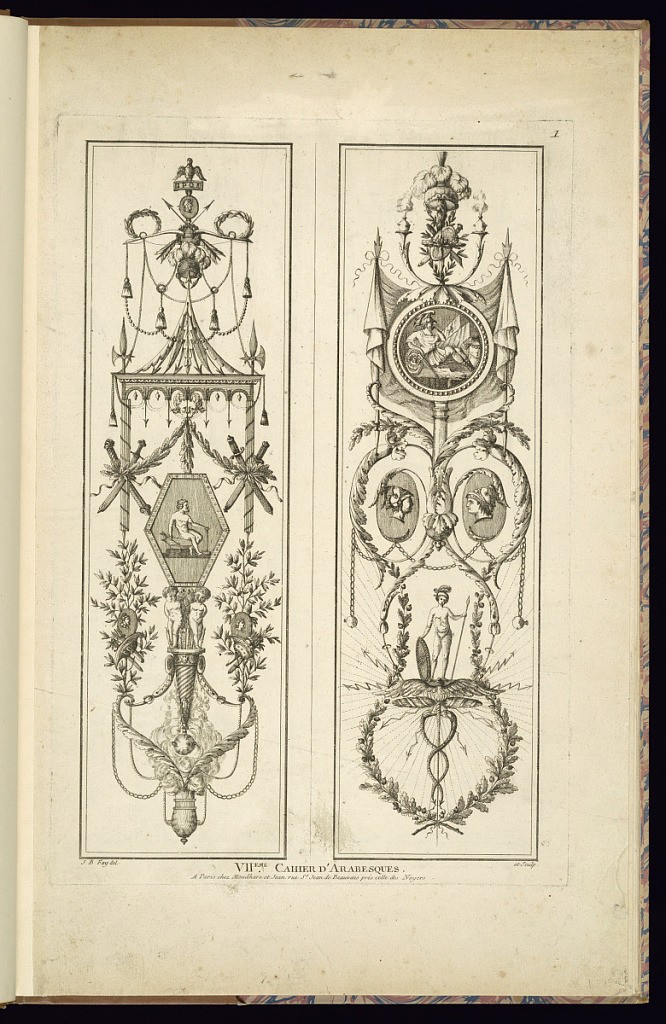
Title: Title Page
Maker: Jean-Baptiste Fay, French, active 1765 – 1790s
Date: late 18th century
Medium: Etching and engraving on laid paper
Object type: Print
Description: Title page for a series of ornament panel designs. The title is lettered below two vertical panels decorated with arabesque and neoclassical motifs including arms and armor, helmets, shields, arrows, swords, spears, quivers of arrows, laurel leaf crowns, draped textiles, festoons of leaves, scrolling acanthus leaves, rinceaux, incense burners, putti, snakes, caduceus, roundels with profile portraits and mythological figures, ribbons, chains, tassels, and thunder bolts. The plate is signed and numbered.